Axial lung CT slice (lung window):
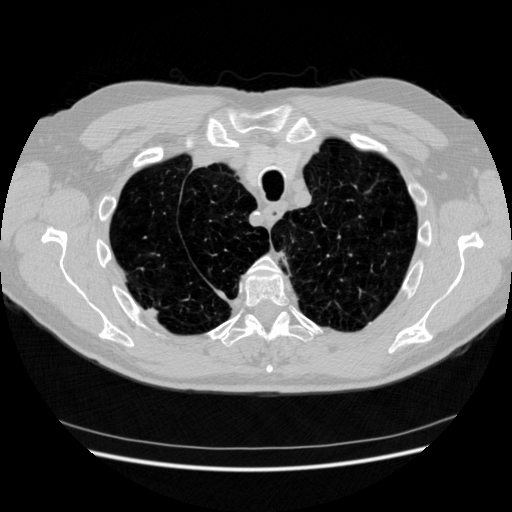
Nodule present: no